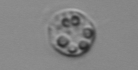
Label: Amoeba